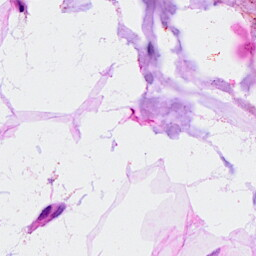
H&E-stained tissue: Breast